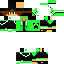
A female human skin with dark skin, wearing brown long hair dressed in a green hoodie and black pants, featuring a closed mouth.